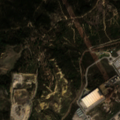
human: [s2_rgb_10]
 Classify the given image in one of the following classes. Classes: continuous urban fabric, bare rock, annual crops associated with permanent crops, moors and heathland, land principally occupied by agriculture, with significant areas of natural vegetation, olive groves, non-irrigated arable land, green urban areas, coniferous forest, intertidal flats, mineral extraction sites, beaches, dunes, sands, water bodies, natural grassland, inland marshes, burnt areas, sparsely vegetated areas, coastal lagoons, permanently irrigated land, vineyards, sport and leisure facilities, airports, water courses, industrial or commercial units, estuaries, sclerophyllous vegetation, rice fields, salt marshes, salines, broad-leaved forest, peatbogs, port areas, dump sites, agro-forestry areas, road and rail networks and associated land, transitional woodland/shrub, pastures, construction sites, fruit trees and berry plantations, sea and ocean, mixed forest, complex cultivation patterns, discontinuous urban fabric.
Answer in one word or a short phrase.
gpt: industrial or commercial units, mineral extraction sites, broad-leaved forest, mixed forest, transitional woodland/shrub